Question: I have the following html:
'''
<div ng-repeat="tab in tabs" ng-if="tabIsActive(tab, $index)">
<ul ng-repeat="section in tab.sections">
<h2 ng-class="productTitle" ng-repeat="child in section.children" ng-if="sideTabIsActive(section, $index)">
<img ng-src="{{ child.productImageURL }}"/>
<li>{{ child.title }}</li>
</ul>
</div>
'''
This is what the "tabs" javascript object looks like:

My desired output is the subcategory titles(e.g. children0.title) and image(e.g. children0.productImageURL) listed for each section when that section is selected.
Example desired output:
When Analytical Balances is clicked
'''
(ML image) //which is section0.child0.productImageURL
ML //which is section0.child0.title
(XS image) //which is section0.children1.productImageURL
XS //which is section0.child1ren.title
'''
Currently, I display this:
When Analytical Balances is clicked:
'''
(ML image) //which is section0.children0.productImageURL
ML //which is section0.children0.title
(XPE image) //which is section1.children0.productImageURL
XPE //which is section1.children0.title
'''
How can I list both children (and the associated image) for each section based on which section is selected (selectedSideIndex)?
In addition to the above HTML, here is relevant HTML and javascript that I use in my attempt to achieve the desired output:
'''
$scope.toggleSideSelect = function(ind){
$scope.selectedSideIndex = ind;
}
$scope.sideTabIsActive = function (tab, $index) {
var selectedIndexTest = $scope.selectedSideIndex
return $index==$scope.selectedSideIndex;
'''
}
'''
<div ng-repeat="tab in tabs" ng-if="tabIsActive(tab, $index)">
<ul ng-repeat="section in tab.sections" ng-click="toggleSideSelect($index)">
<li>{{ section.title }}</li>
<ul ng-repeat="child in section.children">
<li>{{ child.title }}</li>
</ul>
</ul>
</div>
'''
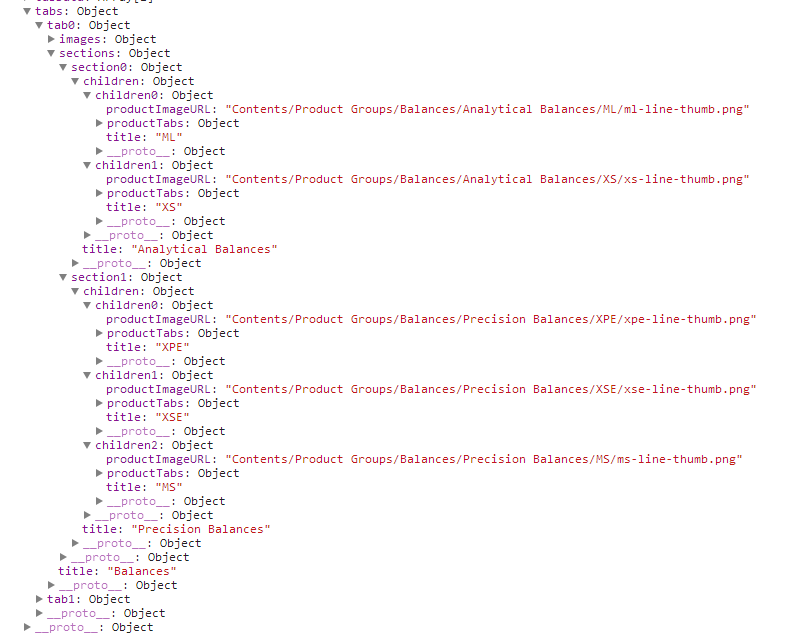
Answer: You were almost there :)
What you need to do is this:
'''
<div ng-repeat="tab in tabs" ng-if="tabIsActive(tab, $index)">
<ul ng-repeat="section in tab.sections" ng-init="sectionIndex = $index">
<h2 ng-class="productTitle" ng-repeat="child in section.children" ng-if="sideTabIsActive(section, sectionIndex)">
<img ng-src="{{ child.productImageURL }}"/>
<li>{{ child.title }}</li>
</ul>
</div>
'''
This way, using the 'ng-init="sectionIndex = $index"' you are saving the '$index' of the section and can use it on the nested 'ng-repeat'. It's also possible to use '$parent.$index' but I wouldn't recommend it since the structure might change and you will be left with a bug.
This way, you can call 'ng-if="sideTabIsActive(section, sectionIndex)"' using the index of the section, and only your active section's children will get to show.
you should probably change the signature of
'$scope.sideTabIsActive = function (tab, $index)'
to
'$scope.sideTabIsActive = function ($index)'
Since you're not actually using the 'tab' in the function. (And if you do, don't forget to change the call to that function from the view as well)